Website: macys
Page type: billing-address
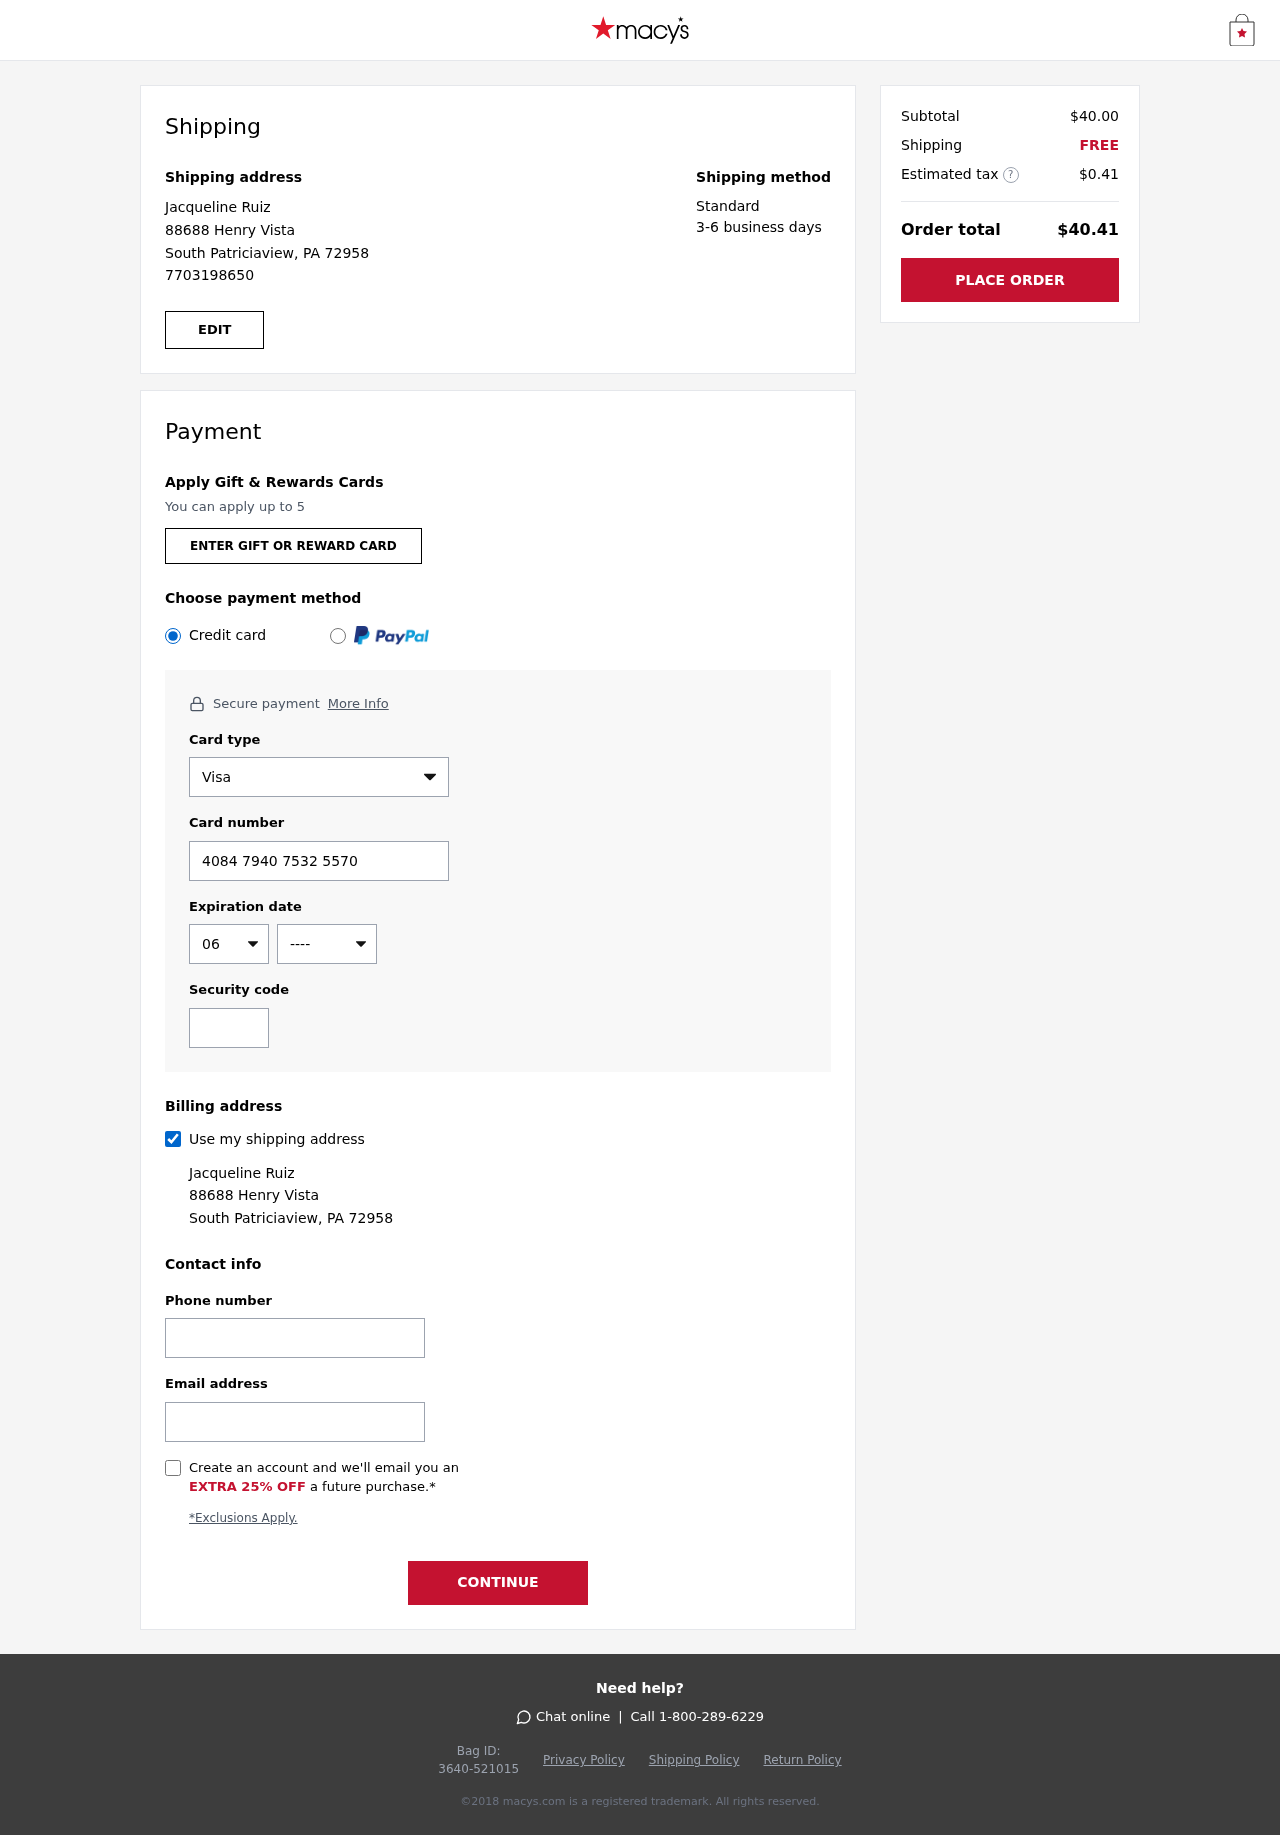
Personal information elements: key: PII_CARD_CVV
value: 524
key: PII_CARD_EXPIRY_MONTH
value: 06
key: PII_CARD_EXPIRY_YEAR
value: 28
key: PII_CARD_NUMBER
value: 4084 7940 7532 5570
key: PII_CARD_TYPE
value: Visa
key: PII_EMAIL
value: jacqueline.ruiz@hotmail.com
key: PII_FULLNAME
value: Jacqueline Ruiz
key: PII_PHONE
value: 7703198650
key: PII_STREET
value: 88688 Henry Vista
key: PII_CITY_STATE_ZIP
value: South Patriciaview, PA 72958
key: PII_FIRSTNAME
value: Jacqueline
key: PII_LASTNAME
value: Ruiz
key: PII_FULLNAME2
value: Jacqueline Ruiz
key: PII_FULLNAME3
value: Jacqueline Ruiz
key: PII_FIRSTNAME2
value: Jacqueline
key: PII_FIRSTNAME3
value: Jacqueline
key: PII_LASTNAME2
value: Ruiz
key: PII_LASTNAME3
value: Ruiz
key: PII_FIRSTNAME_DERIVED
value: Jacqueline
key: PII_LASTNAME_DERIVED
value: Ruiz
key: PII_FULLNAME_DERIVED
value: Jacqueline Ruiz
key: PII_NAME_FULL_DERIVED
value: Jacqueline Ruiz
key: PII_PHONE2
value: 7703198650
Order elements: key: ORDER_SUBTOTAL
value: $40.00
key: ORDER_SHIPPING_COST
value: FREE
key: ORDER_TAX
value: $0.41
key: ORDER_TOTAL
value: $40.41